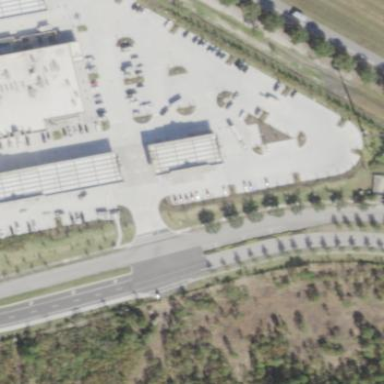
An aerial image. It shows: Parking area.